Field crop: tomato
Growth stage: 1
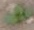
Species: solanum